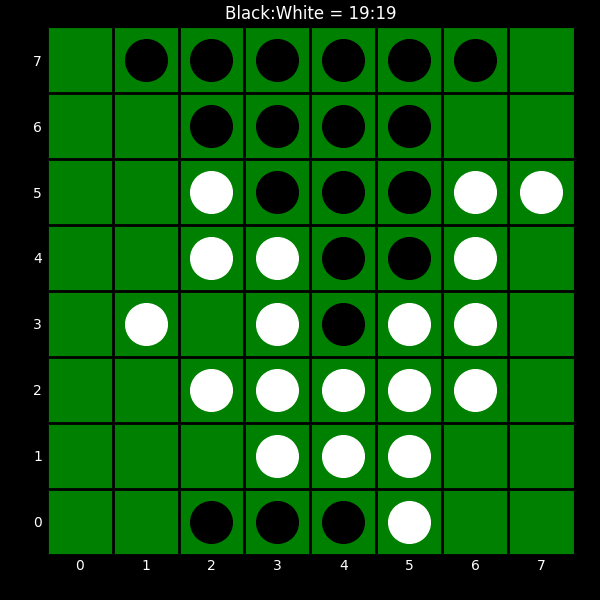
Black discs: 19
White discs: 19